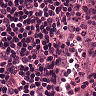
Metastatic tissue present: no